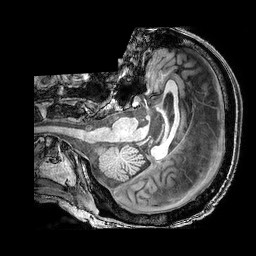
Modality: T1w
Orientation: axial
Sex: male
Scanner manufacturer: philips
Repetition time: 0.0082 s
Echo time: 0.00377 s